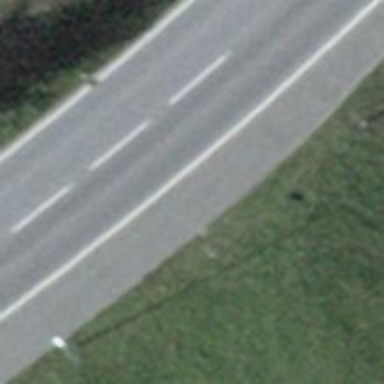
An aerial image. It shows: Asphalt cycleway.